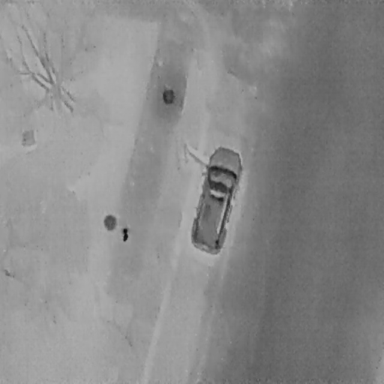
There is a Car in the infrared image.